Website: apple
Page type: payment
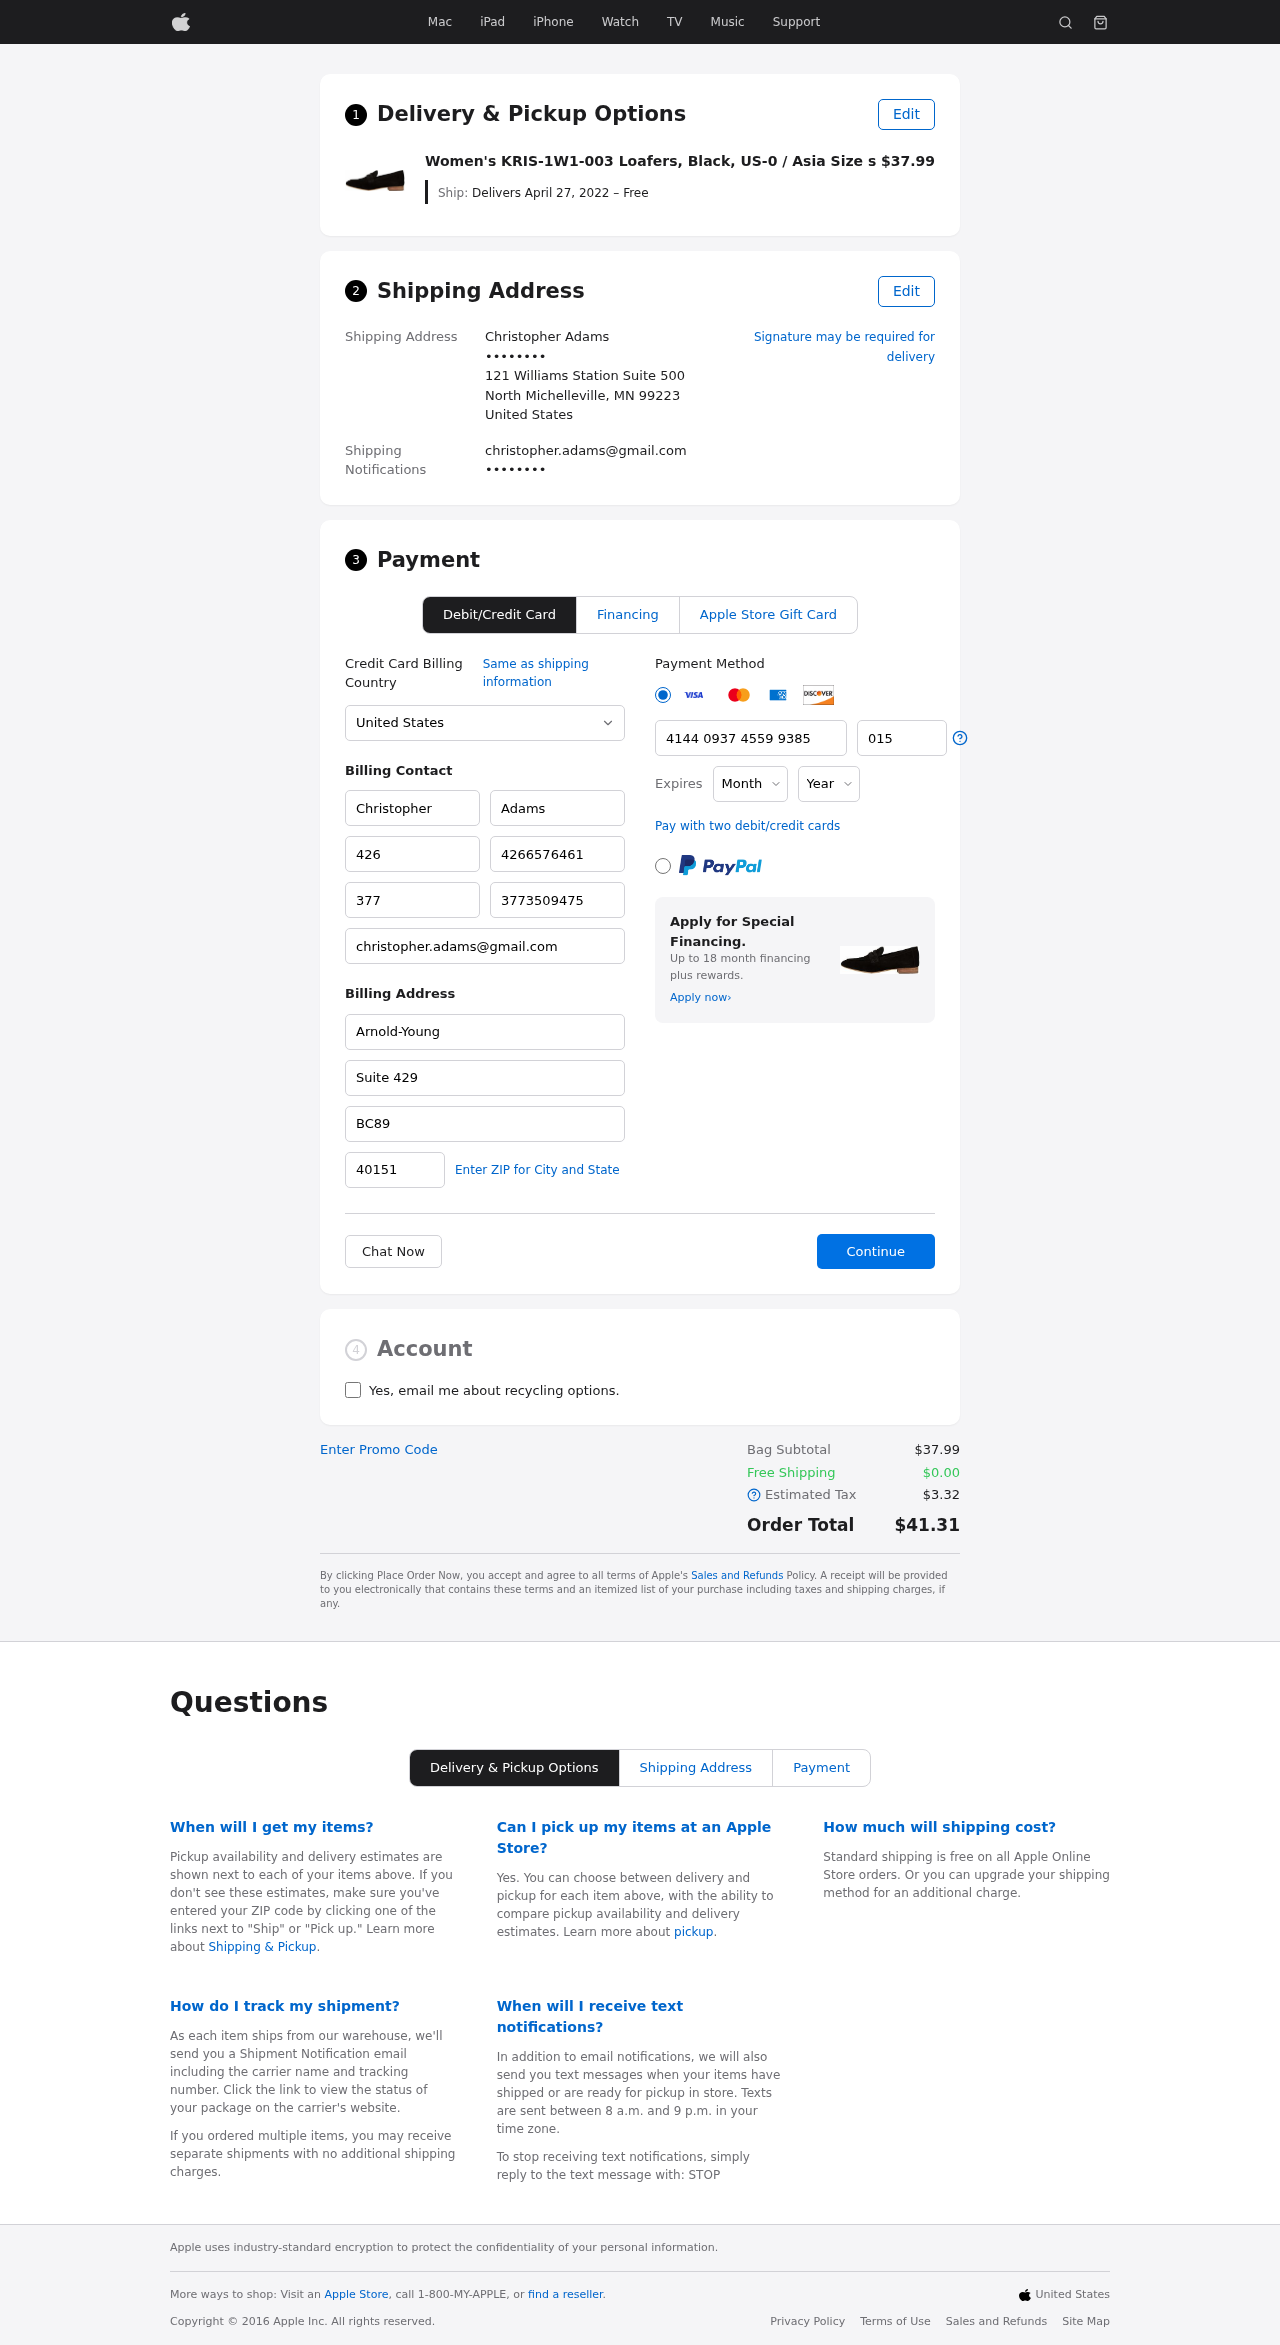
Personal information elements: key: PII_CARD_CVV
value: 015
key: PII_CARD_EXPIRY_MONTH
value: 10
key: PII_CARD_EXPIRY_YEAR
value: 29
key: PII_CARD_NUMBER
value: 4144 0937 4559 9385
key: PII_CITY_STATE_ZIP
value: North Michelleville, MN 99223
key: PII_COMPANY
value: Arnold-Young
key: PII_COUNTRY
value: United States
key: PII_EMAIL
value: christopher.adams@gmail.com
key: PII_EMAIL2
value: christopher.adams@gmail.com
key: PII_FIRSTNAME
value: Christopher
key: PII_FULLNAME
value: Christopher Adams
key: PII_LASTNAME
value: Adams
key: PII_PHONE3
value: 4266576461
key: PII_PHONE_ALT
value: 3773509475
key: PII_PHONE_ALT_AREA
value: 377
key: PII_PHONE_AREA
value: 426
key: PII_POSTCODE2
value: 40151
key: PII_SECURITY_CODE
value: BC89
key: PII_STREET
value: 121 Williams Station Suite 500
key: PII_STREET2
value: Suite 429
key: PII_PHONE
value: ••••••••
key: PII_PHONE2
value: ••••••••
Product elements: key: PRODUCT1_NAME
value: Women's KRIS-1W1-003 Loafers, Black, US-0 / Asia Size s
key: PRODUCT1_PRICE
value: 37.99
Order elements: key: ORDER_DELIVERY_DATE
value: Delivers April 27, 2022 – Free
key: ORDER_SUBTOTAL
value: $37.99
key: ORDER_SHIPPING_COST
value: $0.00
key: ORDER_TAX
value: $3.32
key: ORDER_TOTAL
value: $41.31